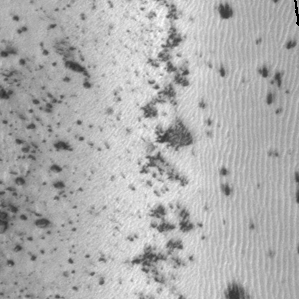
Label: frost